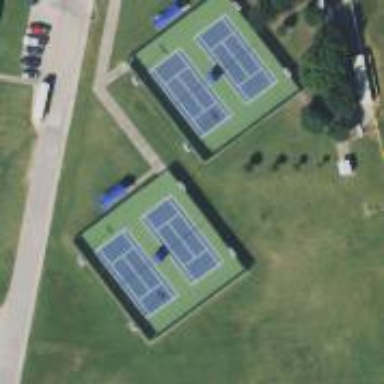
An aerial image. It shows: Tennis court on pitch.